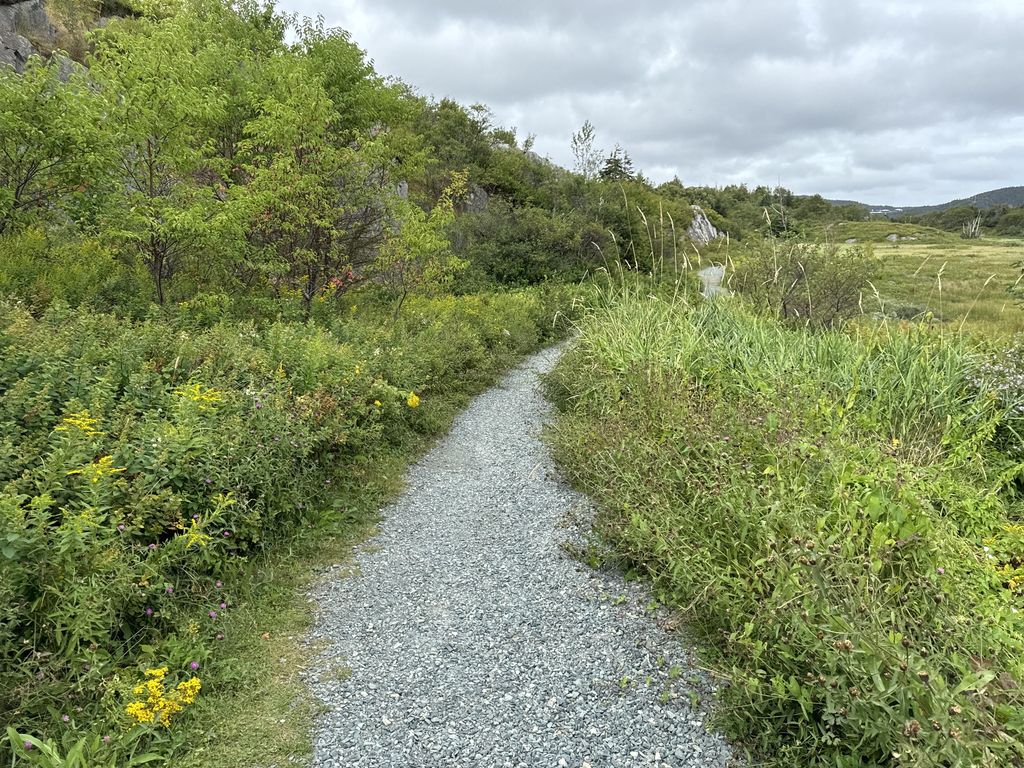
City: st_johns